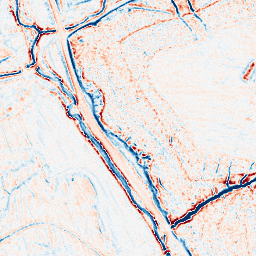
Category: edge_preserving
Decomposition family: bilateral
Decomposition parameters: d: 9
sigma_color: 100
sigma_space: 50
Upsampling method: bicubic_16x
Upsampling parameters: scale: 16
Upsampling scale: 16